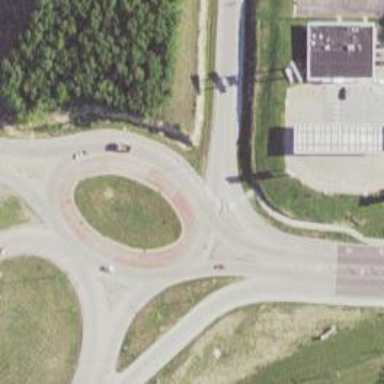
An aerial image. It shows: Secondary road around roundabout.